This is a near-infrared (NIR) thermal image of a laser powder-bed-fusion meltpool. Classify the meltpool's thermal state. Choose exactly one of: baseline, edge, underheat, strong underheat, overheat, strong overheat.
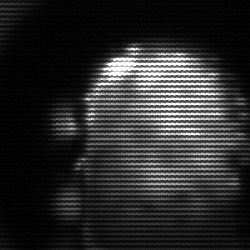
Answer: baseline